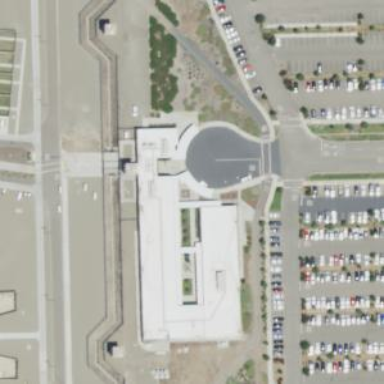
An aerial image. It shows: Hospital building.